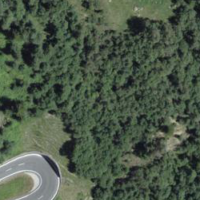
EUNIS habitat code: 31
Species observed at this site:
Corvus corax